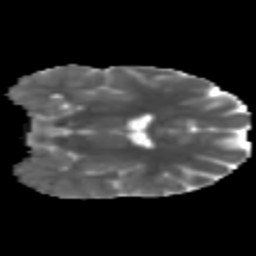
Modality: MD
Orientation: coronal
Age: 47
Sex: male
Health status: healthy
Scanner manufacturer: philips
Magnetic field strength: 3 T
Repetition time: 10.019 s
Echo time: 0.07044 s